Question: <URL>
I'm trying to add <URL> to an existing webpack project.

It detected file changes but did not reload the component.
To reproduce:
1. yarn && yarn start
2. change src/App.js content
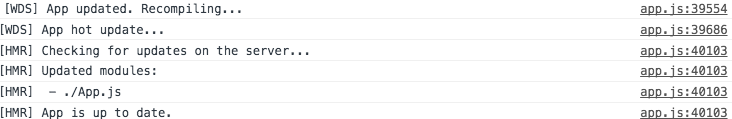
Answer: The examples are taken from <URL>, though it seems as though you already followed this guide.
The first problem is that '[HMR] Waiting for update signal from WDS...' is printed to the console twice, and any attempted recompiles also occur twice. This is caused by your 'entry' in './config/webpack/Dev.js' being:
'''
entry: [
'webpack-dev-server/client?http://localhost:4545/',
'webpack/hot/only-dev-server',
'react-hot-loader/patch',
'./client.js',
]
'''
The first few steps of the guide have the entry point as:
'''
[
'webpack-dev-server/client?http://0.0.0.0:3000', // WebpackDevServer host and port
'webpack/hot/only-dev-server', // 'only' prevents reload on syntax errors
'./scripts/index' // Your app's entry point
]
'''
under instructs you to modify the 'entry' of 'webpack.config.js' to look like:
'''
[
'react-hot-loader/patch', // RHL patch
'./scripts/index' // Your app's entry point
]
'''
'react-hot-loader' handles what these two entries were previously doing, so they can be replaced with ''react-hot-loader/patch''.
So your new entry point should be:
'''
[
'react-hot-loader/patch',
'./client.js'
]
'''
Next, in the same section has a code snippet that looks like:
'''
if (module.hot) {
module.hot.accept('./containers/rootContainer.js', () => {
const NextRootContainer = require('./containers/rootContainer').default;
render(NextRootContainer);
});
}
'''
Changing your 'module.hot' block to:
'''
if (module.hot) {
module.hot.accept('./App', () => {
const newApp = require('./App').default;
render(newApp);
}
}
'''
Correctly reloads the component, so it doesn't make sense that following breaks HMR.
> c. Webpack 2 has built-in support for ES2015 modules, and you won't need to re-require your app root in module.hot.accept. The example above becomes:'''
if (module.hot) {
module.hot.accept('./containers/rootContainer', () => {
render(RootContainer) });
}
'''
Note: To make this work, you'll need to opt out of Babel transpiling ES2015 modules by changing the Babel ES2015 preset to be'"presets": [["es2015", { "modules": false }]]'
Which you did correctly in '.babelrc'. The only problem is that in './config/webpack/Base.js' you have:
'''
loader: 'babel-loader',
query: {
presets: ['es2015', 'react', 'stage-2']
}
'''
This causes 'babel-loader' to use these presets instead of the ones defined in '.babelrc'. Removing 'query' in this rule and changing 'presets' in '.babelrc' to:
'''
"presets": [["es2015", { "modules": false }], "react", "stage-2"
'''
Correctly enables HMR with your 'module.hot' block as:
'''
if (module.hot) {
module.hot.accept('./App', () => { render(App); });
}
'''